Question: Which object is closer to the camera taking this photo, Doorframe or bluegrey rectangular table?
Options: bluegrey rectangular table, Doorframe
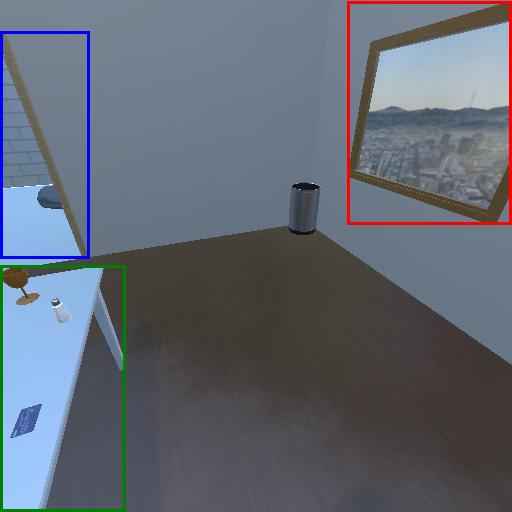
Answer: bluegrey rectangular table